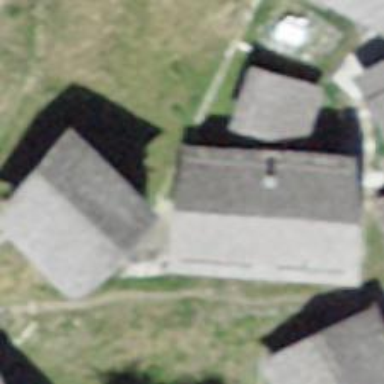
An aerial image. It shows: Building with tile roof.